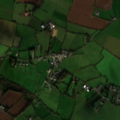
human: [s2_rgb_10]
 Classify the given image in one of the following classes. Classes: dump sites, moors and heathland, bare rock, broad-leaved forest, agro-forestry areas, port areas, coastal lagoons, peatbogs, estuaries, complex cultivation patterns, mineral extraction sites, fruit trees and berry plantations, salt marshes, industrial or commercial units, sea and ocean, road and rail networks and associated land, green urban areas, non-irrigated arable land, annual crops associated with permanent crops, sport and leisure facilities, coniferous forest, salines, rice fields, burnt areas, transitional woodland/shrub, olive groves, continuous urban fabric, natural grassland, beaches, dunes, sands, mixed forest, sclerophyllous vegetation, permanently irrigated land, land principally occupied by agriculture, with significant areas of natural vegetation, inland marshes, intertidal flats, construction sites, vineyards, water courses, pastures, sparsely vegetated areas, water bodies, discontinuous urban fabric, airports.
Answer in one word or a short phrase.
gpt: non-irrigated arable land, pastures